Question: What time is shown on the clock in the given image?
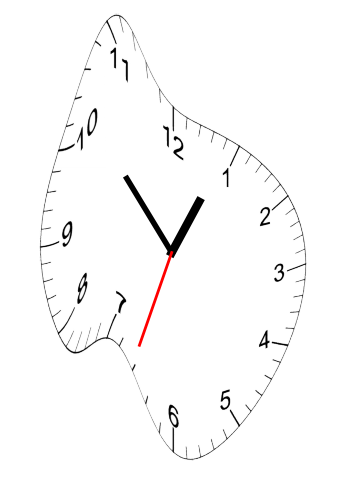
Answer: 12:52:33